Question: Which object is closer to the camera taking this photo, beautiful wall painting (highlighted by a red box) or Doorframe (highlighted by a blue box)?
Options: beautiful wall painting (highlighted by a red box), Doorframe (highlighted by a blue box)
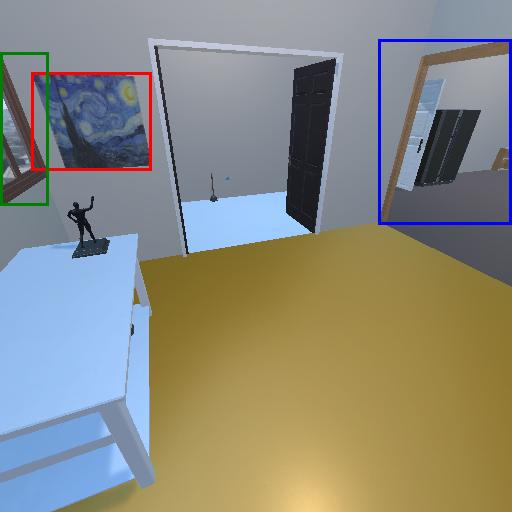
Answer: beautiful wall painting (highlighted by a red box)